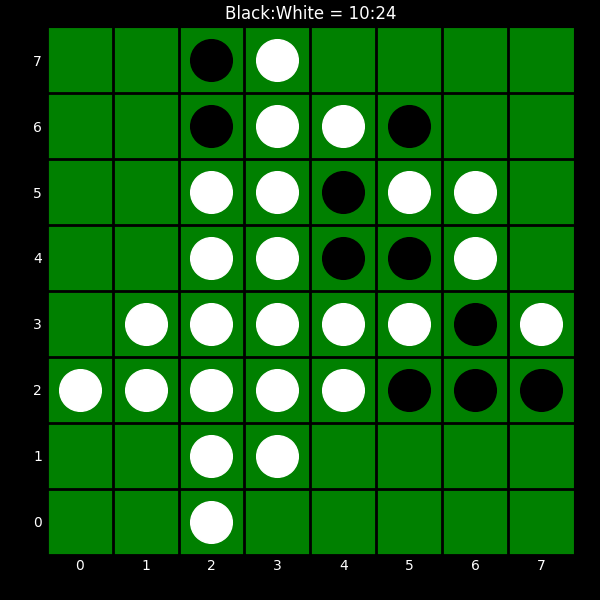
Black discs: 10
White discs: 24